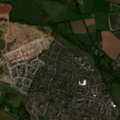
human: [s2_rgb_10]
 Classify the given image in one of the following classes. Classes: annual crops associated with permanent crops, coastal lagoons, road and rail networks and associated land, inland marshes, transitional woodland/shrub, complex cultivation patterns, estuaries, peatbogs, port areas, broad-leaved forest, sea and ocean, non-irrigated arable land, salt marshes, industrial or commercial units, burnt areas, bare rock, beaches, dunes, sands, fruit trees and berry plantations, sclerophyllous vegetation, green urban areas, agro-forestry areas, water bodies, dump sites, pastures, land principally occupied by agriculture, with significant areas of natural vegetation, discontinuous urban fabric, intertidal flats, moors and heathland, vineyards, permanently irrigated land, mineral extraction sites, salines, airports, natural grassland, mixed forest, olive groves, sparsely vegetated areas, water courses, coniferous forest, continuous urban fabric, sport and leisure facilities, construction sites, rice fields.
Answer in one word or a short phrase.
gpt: discontinuous urban fabric, construction sites, non-irrigated arable land, pastures, complex cultivation patterns